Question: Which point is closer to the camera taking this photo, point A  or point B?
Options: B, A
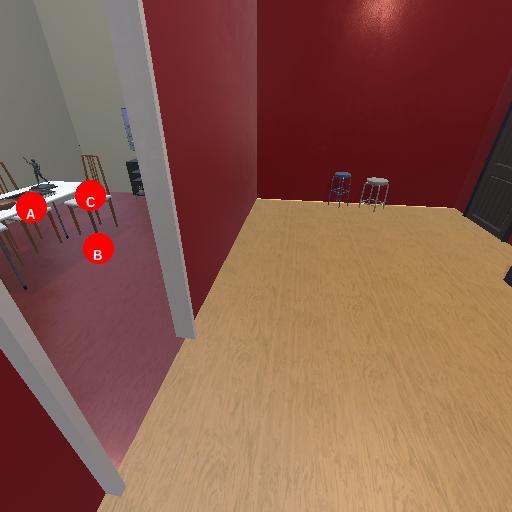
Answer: B